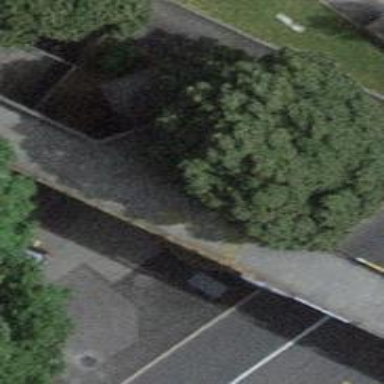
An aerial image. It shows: Set of concrete steps.